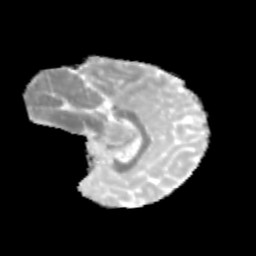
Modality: MD
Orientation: sagittal
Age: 12
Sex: male
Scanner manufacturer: siemens
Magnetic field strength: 3 T
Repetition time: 3.8 s
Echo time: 0.07 s